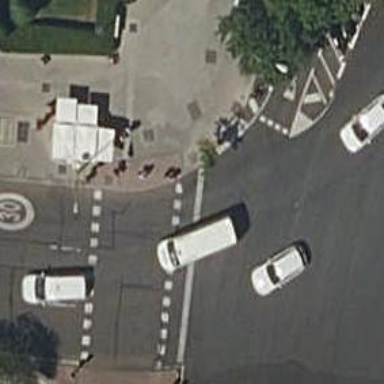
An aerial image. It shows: Road with traffic signals at crossing.